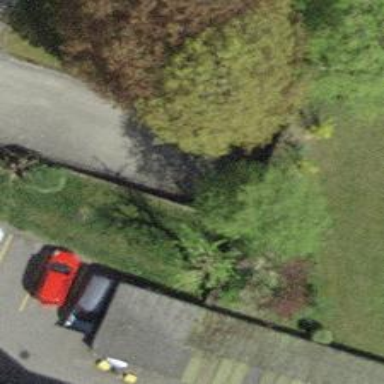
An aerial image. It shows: Parking entrance.